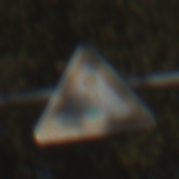
Verkehrszeichen: Lichtzeichenanlage
Umgebung: Outdoor, Nature
Tageszeit: MorningAfternoon
Wetter: PartlyCloudy
Licht: Natural
Jahreszeit: NotSpecified
Kontrast: HighContrast